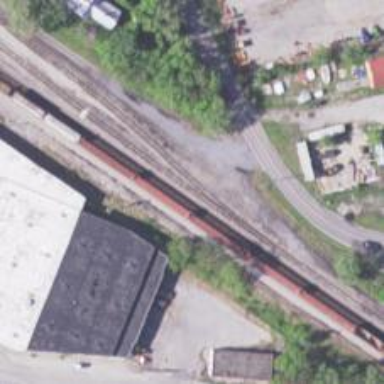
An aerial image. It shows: Railway siding for service.